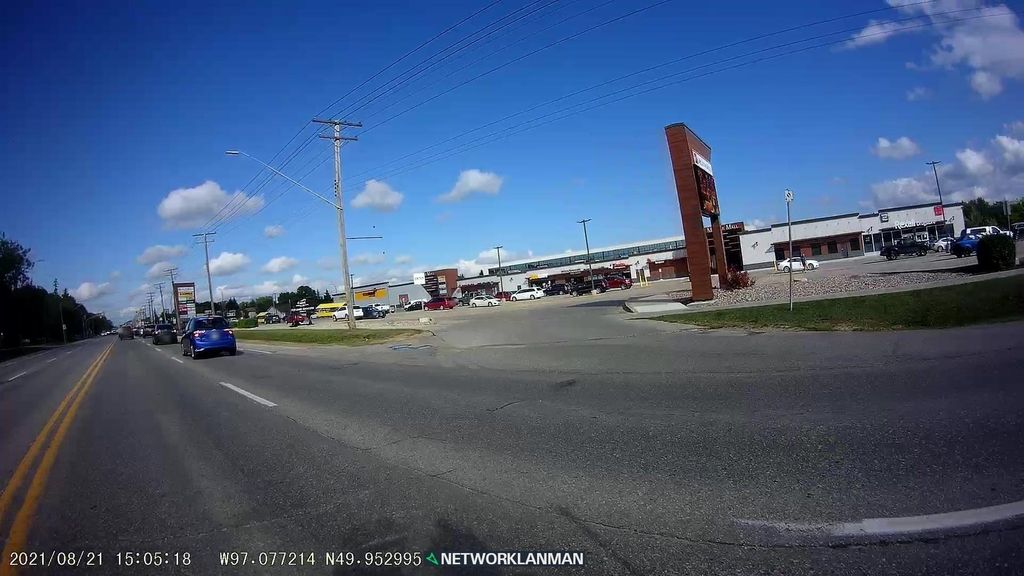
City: winnipeg